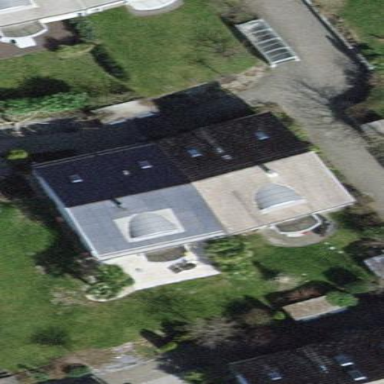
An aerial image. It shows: Semidetached house.